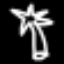
Label: palm tree